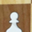
Piece: wP